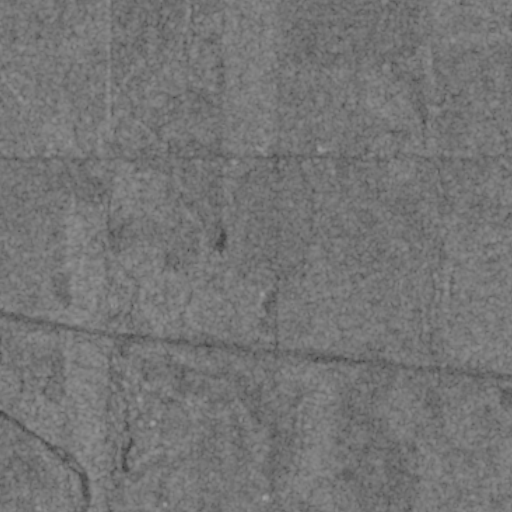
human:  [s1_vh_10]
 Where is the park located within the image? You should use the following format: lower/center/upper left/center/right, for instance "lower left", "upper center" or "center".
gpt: The park is located in the lower center of the image.
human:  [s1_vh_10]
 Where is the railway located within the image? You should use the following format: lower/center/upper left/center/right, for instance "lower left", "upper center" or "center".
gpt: The railway is located in the lower left of the image.
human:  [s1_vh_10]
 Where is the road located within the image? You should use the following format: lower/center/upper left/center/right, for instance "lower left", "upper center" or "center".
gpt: There is no road in the image.

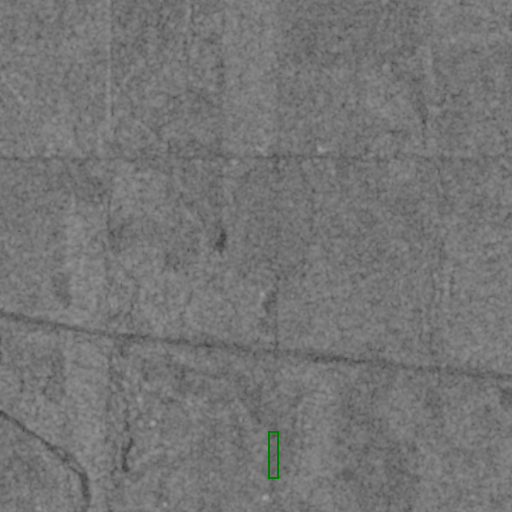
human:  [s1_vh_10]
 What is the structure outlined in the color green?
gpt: The structure outlined in green is a park.
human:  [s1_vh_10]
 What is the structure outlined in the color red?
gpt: There is no red outline.